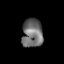
Tissue: prostate
Cell type: T cells
Senescence score: 0.2744
Nuclear area (px): 587
Mean DAPI intensity: 109.993